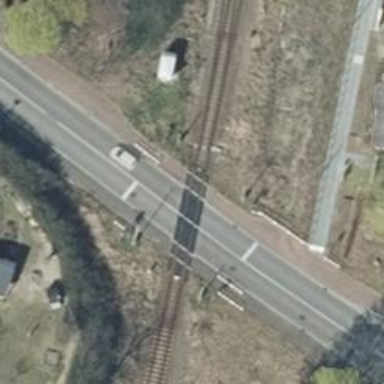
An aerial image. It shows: Railway track.